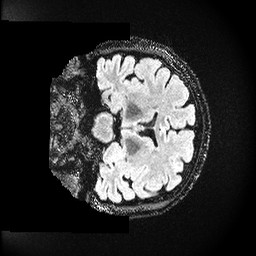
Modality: FLAIR
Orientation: coronal
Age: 30
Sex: female
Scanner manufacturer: ge
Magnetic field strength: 3 T
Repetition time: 4.802 s
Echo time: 0.1163 s